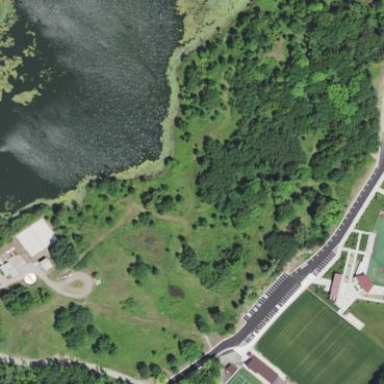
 perfect for leisurely sports activities."